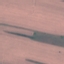
Label: AnnualCrop